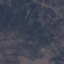
Land use / land cover: HerbaceousVegetation